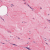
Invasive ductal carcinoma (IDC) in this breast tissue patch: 0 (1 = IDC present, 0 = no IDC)